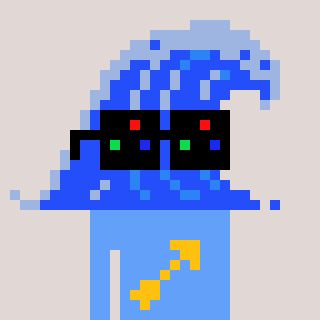
a pixel art character with square black sunglasses, a wave-shaped head and a blue-colored body on a warm background